Frequency: 90000
Velocity: 0,279
Power: 28,6
Pulse duration: 0,0000001
Pass count: 1
Magnification: 10
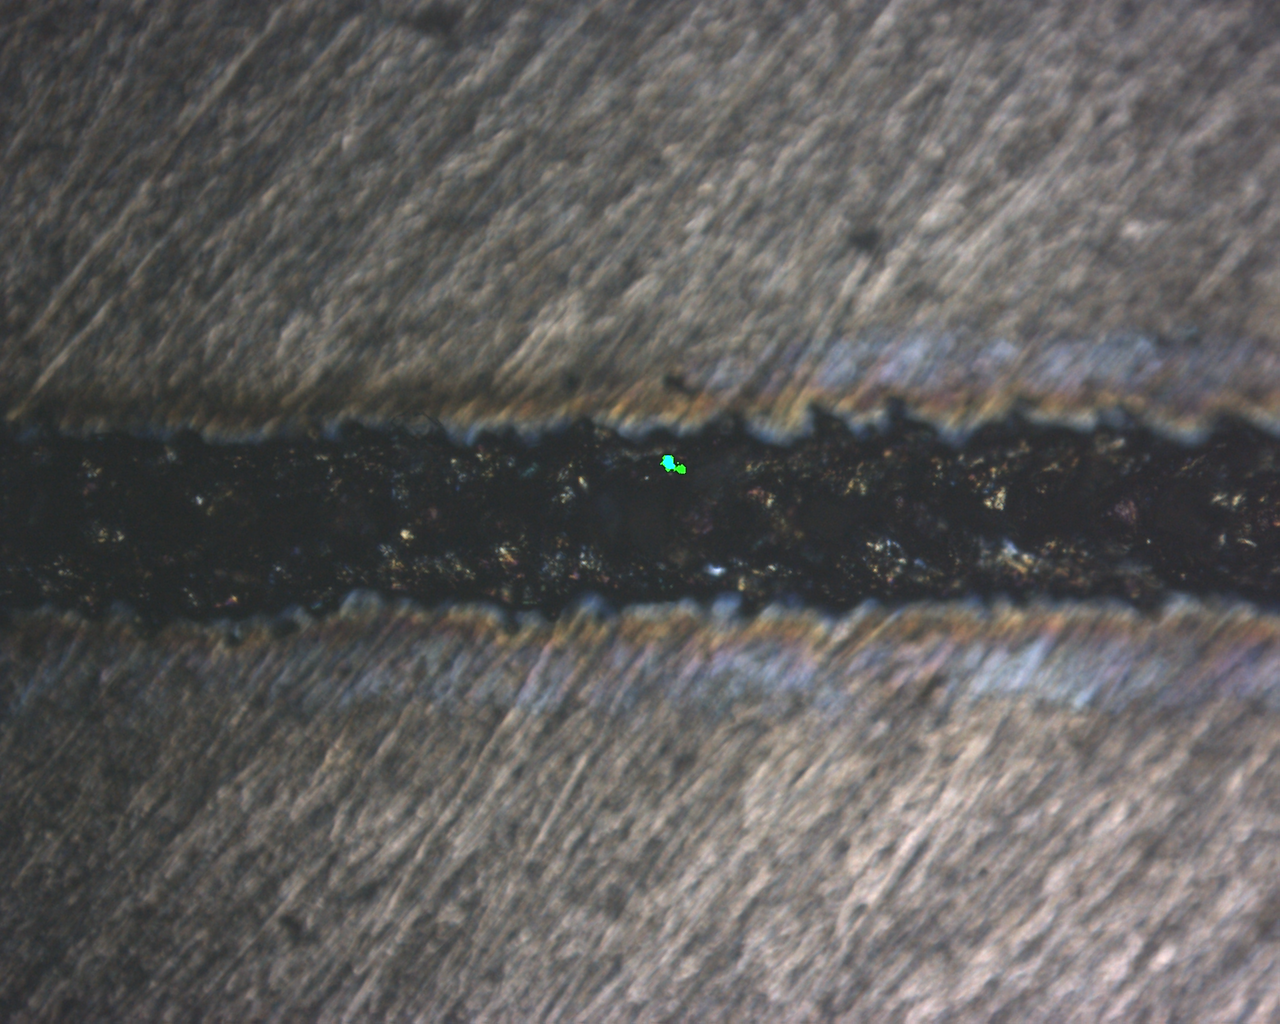
Measured width: 135.231
Other width: 68.798